Here is the time-frequency (STFT) view of a rotor kit's vibration measurement. What is the most likely rotor condition (normal, misalignment, unbalance, looseness)?
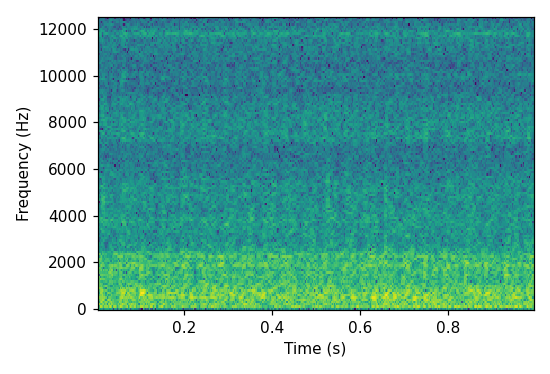
Answer: looseness